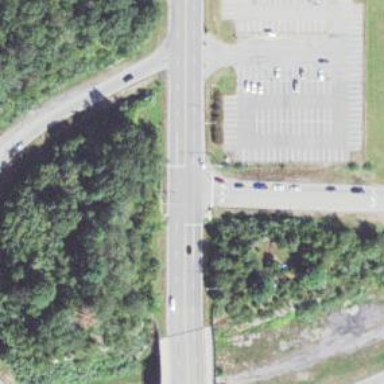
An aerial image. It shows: Asphalt trunk link road.